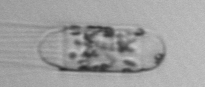
Label: Corethron_hystrix